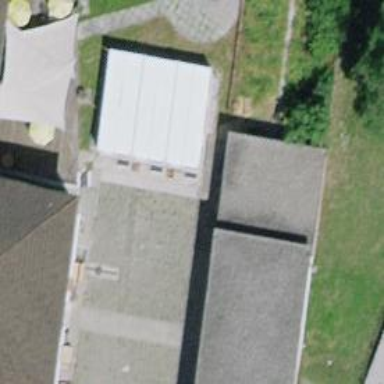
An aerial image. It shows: Shed building.